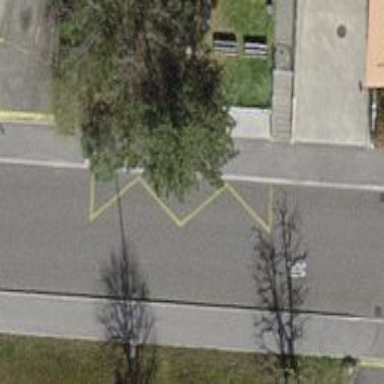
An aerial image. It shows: Bus stop with stop position for public transport.